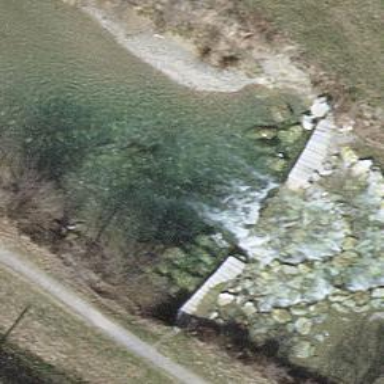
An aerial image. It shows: Weir in waterway.